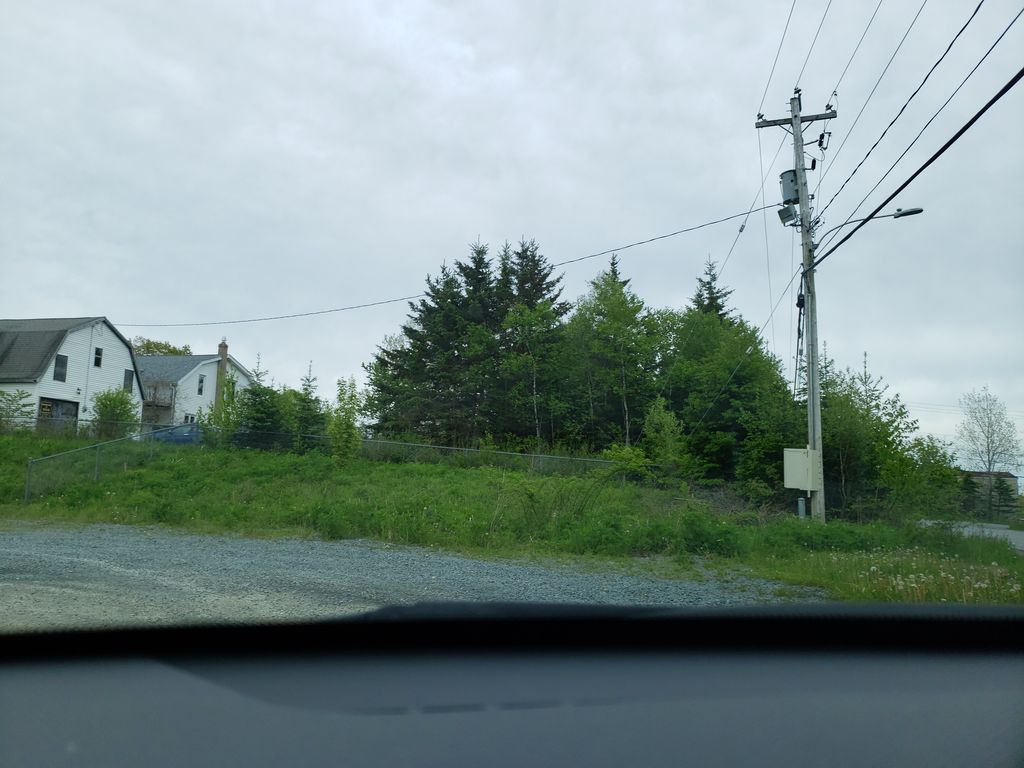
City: halifax